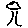
Label: tree